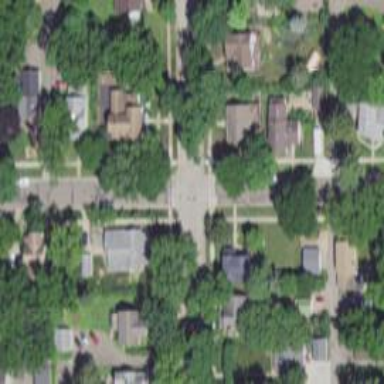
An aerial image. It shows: Residential road with separate asphalt sidewalk.